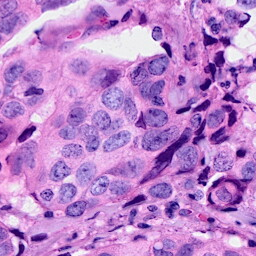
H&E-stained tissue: Breast